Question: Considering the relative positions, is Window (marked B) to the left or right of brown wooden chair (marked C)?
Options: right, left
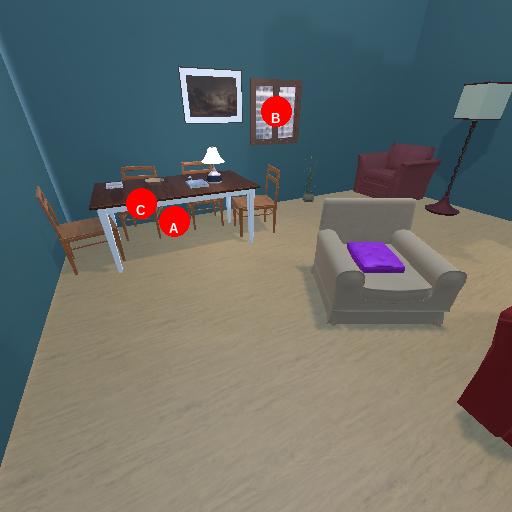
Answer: right